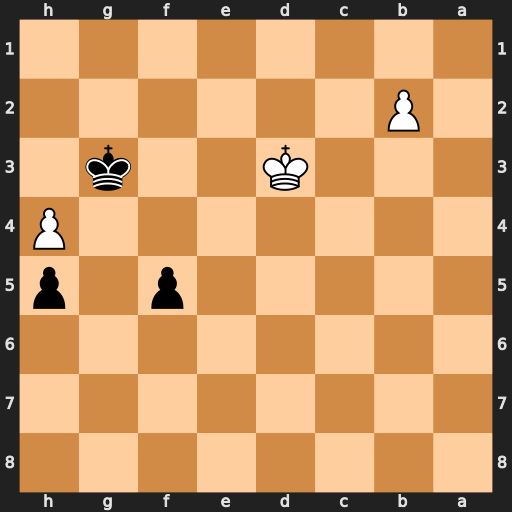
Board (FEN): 8/8/8/5p1p/7P/3K2k1/1P6/8
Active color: b
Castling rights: -
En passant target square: -
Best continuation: f4 Ke2 Kg2 b4 f3+